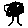
Label: tree